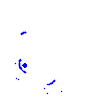
Particle: pion